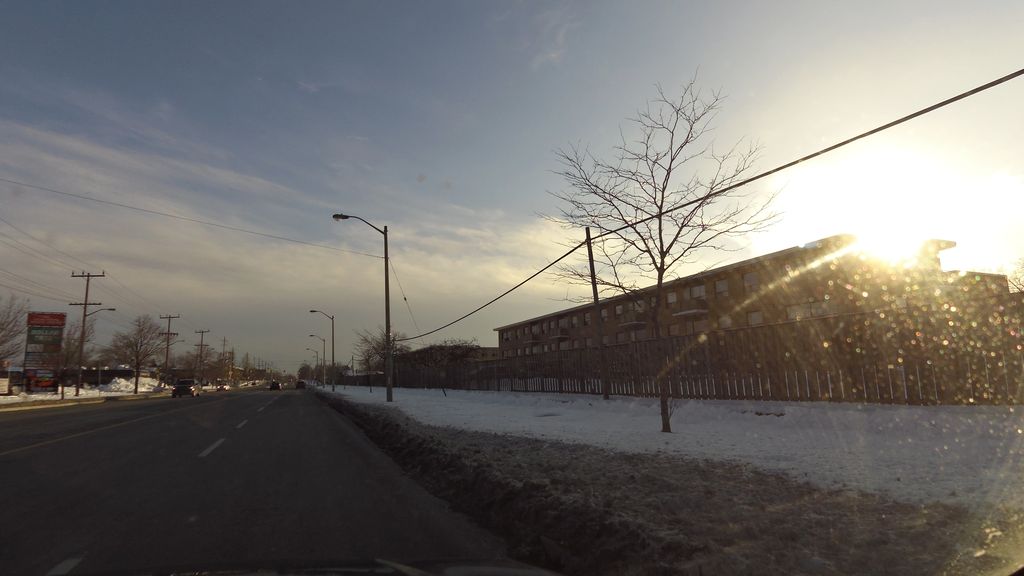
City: toronto